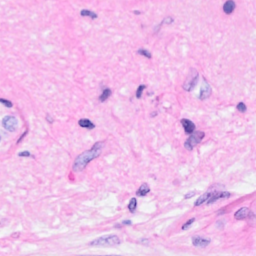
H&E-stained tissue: Breast